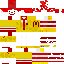
A male human skin with medium skin, wearing brown long hair dressed in a red hoodie and red pants, featuring a closed mouth.